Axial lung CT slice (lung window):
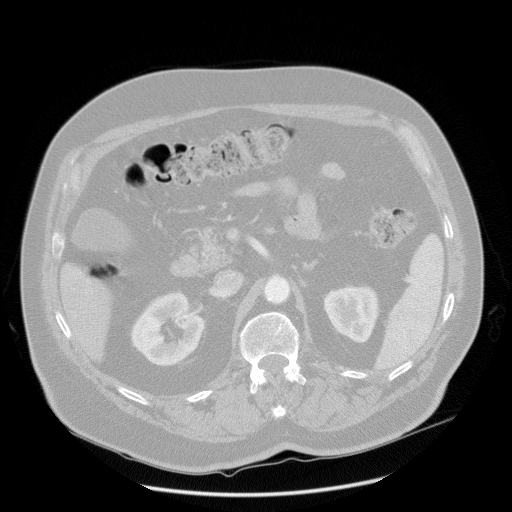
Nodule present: no